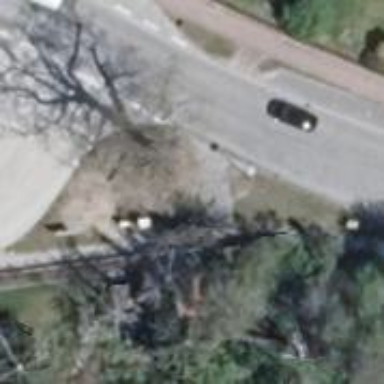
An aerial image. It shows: Sidewalk.